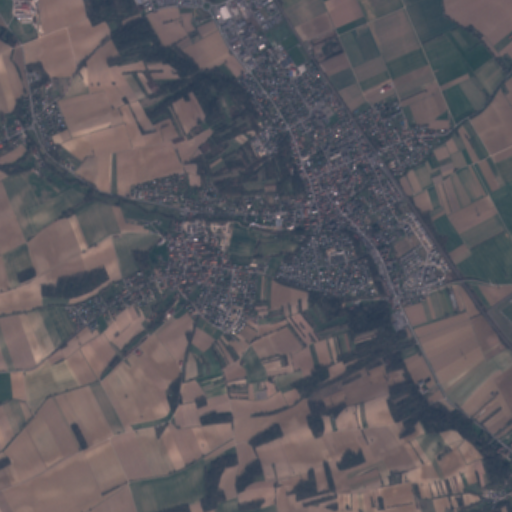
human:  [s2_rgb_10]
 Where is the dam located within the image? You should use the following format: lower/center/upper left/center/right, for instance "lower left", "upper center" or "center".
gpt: The dam is located in the lower left of the image.
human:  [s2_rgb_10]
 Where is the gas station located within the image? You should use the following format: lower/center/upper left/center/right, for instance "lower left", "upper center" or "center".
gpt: The gas station is located in the center right of the image.
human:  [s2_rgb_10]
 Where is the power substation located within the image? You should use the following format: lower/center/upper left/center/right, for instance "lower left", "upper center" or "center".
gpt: The power substation is located in the lower right of the image.
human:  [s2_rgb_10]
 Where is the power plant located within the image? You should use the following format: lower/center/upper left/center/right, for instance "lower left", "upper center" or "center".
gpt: There is no power plant in the image.